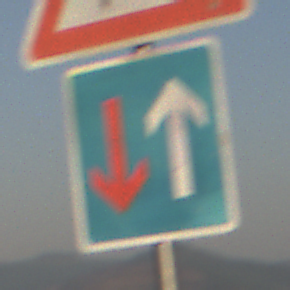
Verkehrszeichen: VorrangVorGegenverkehr
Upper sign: FussgaengerLinks
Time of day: SunriseSunset
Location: Outdoor (Nature)
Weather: Clear
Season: NotSpecified
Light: Natural